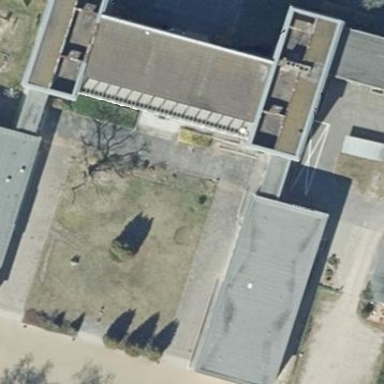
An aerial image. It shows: School building.